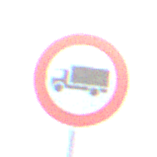
Verkehrszeichen: VerbotFuerKraftfahrzeugeUeberDreiKommaFuenfTonnen
Umgebung: Outdoor, RoadRail
Tageszeit: SunriseSunset
Wetter: PartlyCloudy
Licht: Natural
Jahreszeit: NotSpecified
Kontrast: MediumContrast